Field crop: maize
Growth stage: 2
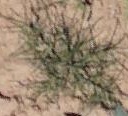
Species: salsola